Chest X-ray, PA view. Patient: 35 years old, sex F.
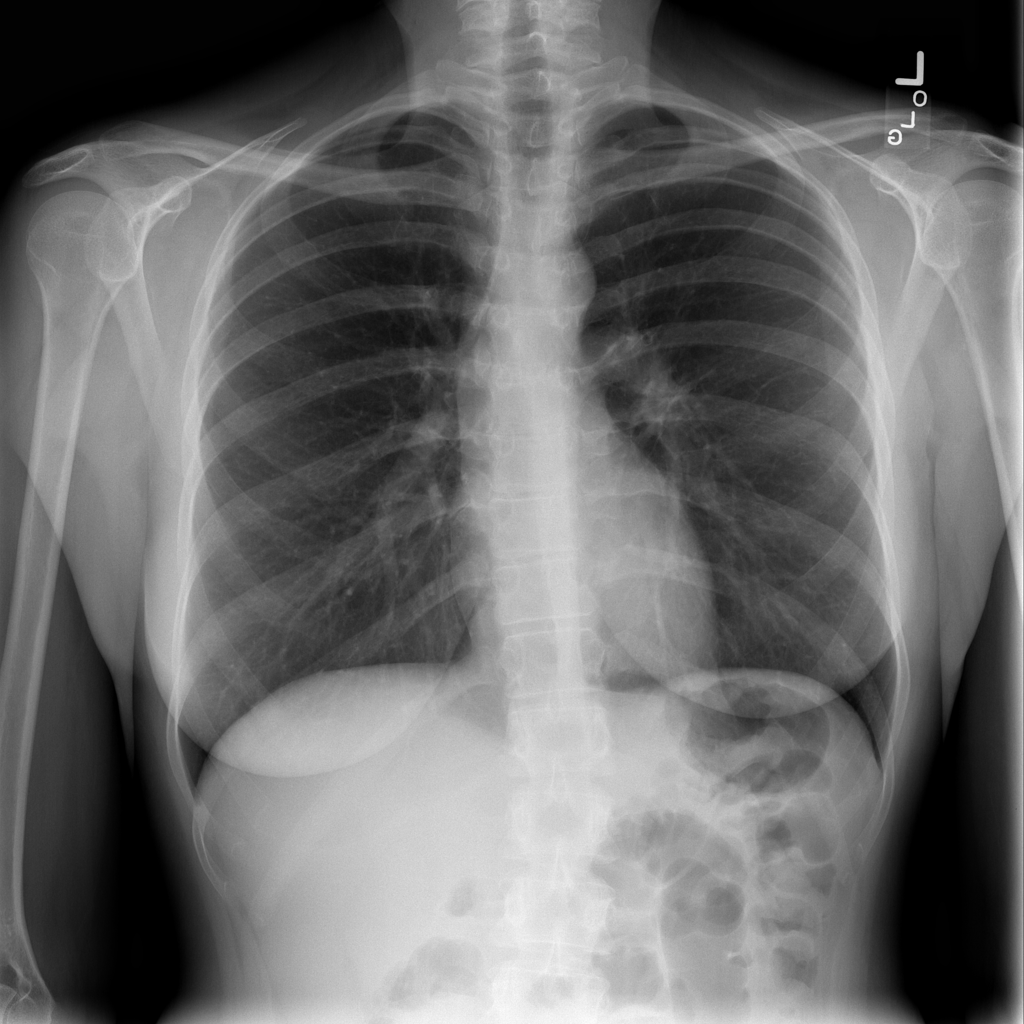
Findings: No Finding